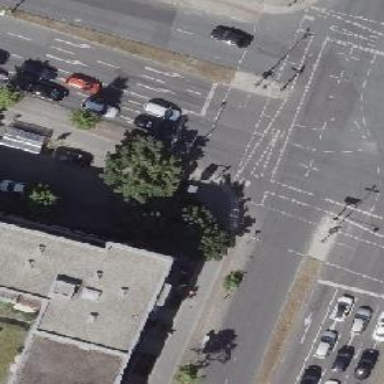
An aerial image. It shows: Asphalt sidewalk along the footway.